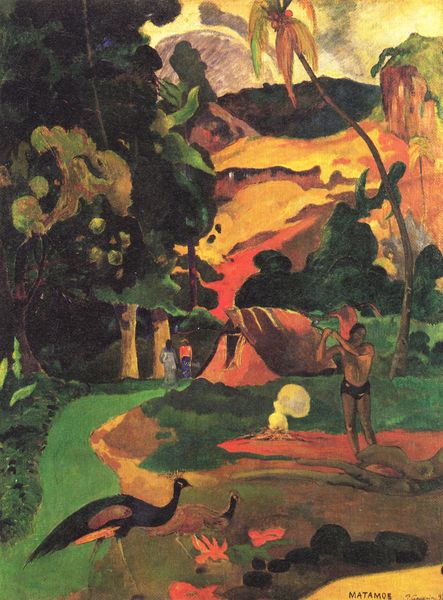
Titel: Landschaft mit Pfauen (Matamoe)
Künstler: Paul Gauguin
Standort: Moskva
Institution: The Pushkin State Museum of Fine Arts
Schlagwörter: baum, berg, blau, blätter, dunkel, felsen, feuer, gemälde, himmel, laub, lendenschurz, mann, nackt, schatten, schurz, vogel, bäume, cezanne, frauen, gelb, grün, landschaft, menschen, ocker, wäsche, äste, blumen, braun, bunt, fenster, frau, grau, hell, holz, licht, männer, orange, schwarz, weiss, blüten, dach, gras, haus, rasen, rot, tier, tiere, weg, wiese, wolke, beige, hose, mensch, stehen, stein, steine, signatur, öl, feld, hügel, natur, stamm, vögel, zweige, gehen, hütte, pfad, rauch, sonne, insel, figur, paar, personen, musik, rosa, wald, arbeit, früchte, garten, farbig, schrift, moderne, berge, farben, fels, fläche, gebirge, farbe, lila, sonnenuntergang, violett, signiert, arbeiter, figuren, spielen, palme, halbnackt, exotisch, gauguin, paradies, südsee, lava, vulkan, titel, text, klassische moderne, schawrz, intensiv, pfau, flöte, dunkelhäutig, fasan, gaugin, landschafft, urwald, palmen, wildnis, handschrift, farbigkeit, indonesien, zelt, hawai, paul gauguin, dschungel, indianer, tahiti, ureinwohner, tropisch, eingeborene, indios, haiti, ozeanien, eingeborener, fläte, p.gauguin, liecht, matamoe, pfrau, matamos, tengauguin